Question: I'm trying to run a project developed in iOS 4 in XCode 4.6. I am running it on an iPhone 4.
I get the
'''
Check dependencies
No architectures to compile for (ARCHS=armv7 armv7s, VALID_ARCHS=armv6 i386).
'''
I've updated my build settings to the following:

but still get the same error. Thanks for suggestions!
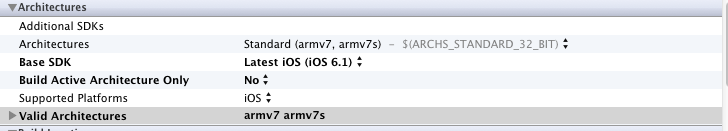
Answer: Turns out had two targets. Just needed to change build settings for 2nd target.